Question: Hello apologies for what may come across as a silly question as I am still fairly new to HTML & CSS. I want to avoid using Javascript if possible to solve this solution.
My issue is the text "Still working on it". On the various laptops / desktop screens and android phones tested I've had no issue with it the entire text field being centered. However on iphones I am assuming that it centers the first letter of the string "S"? Below is an example of what it looks like on iphone devices:

Below is my HTML and CSS code respectively, if anyone could guide me in the right direction to sorting this issue I would very much appreciate it.
'''
<!DOCTYPE html>
<html>
<head>
<title>Elias Malik</title>
<link rel="stylesheet" href="main.css">
<link href="tools/main.css" rel="stylesheet" type="text/css" media="screen" />
<link href='//fonts.googleapis.com/css?family=Josefin+Sans:600,700|Damion' rel='stylesheet' type='text/css'>
<meta name="viewport" content="width=device-width, initial-scale = 1.0, user-scalable = no">
<link rel="shortcut icon" href="diamond.ico">
</head>
<body>
<div class="bc">
<h1>Still working on it</h1>
</div>
<footer class="mainFooter">
<div class="socialmediaFooter">
<a href="https://www.facebook.com/elias.malik.7"><img class="focus" src="facebook.png"</img></a> &nbsp;&nbsp;&nbsp;&nbsp;&nbsp;
<a href="https://instagram.com/eliasrmalik"><img class="focus" src="instagram.png"</img></a> &nbsp;&nbsp;&nbsp;&nbsp;&nbsp;
<a href="https://uk.linkedin.com/in/eliasrmalik"><img class="focus" src="linkedin.png"</img></a>
</div>
</footer>
</body>
</html>
'''
and
'''
html
{
background: url("devbc.jpg") no-repeat center center;
min-height:100%;
background-size:cover;
}
body
{
text-align: center;
min-height:100%;
}
.bc h1
{
text-align: center;
font-family: "Damion", cursive;
color: white;
font-size: 4.6vmax;
position: fixed;
top: 42%;
left: 51%;
transform: translate(-50%, -50%);
white-space: nowrap;
}
.mainFooter{
width: 100%;
margin: center;
margin: auto;
position: fixed;
bottom: 0;
font-size: 5px;
float: center;
}
img
{
max-height: 10vmax;
max-width: 5vmax;
}
'''
The website is:
<URL>
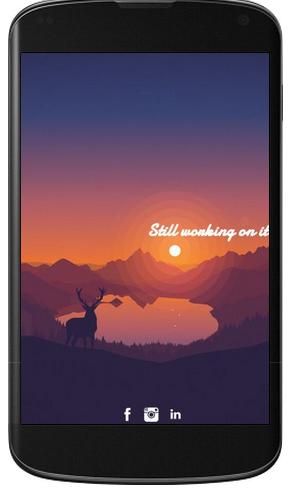
Answer: I'm not sure if it will fix it on your phone, but try to take out the left:51% and your transform property on your .bc h1 css and instead add a width:100%